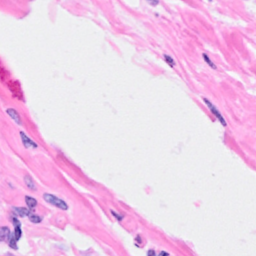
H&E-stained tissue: Breast